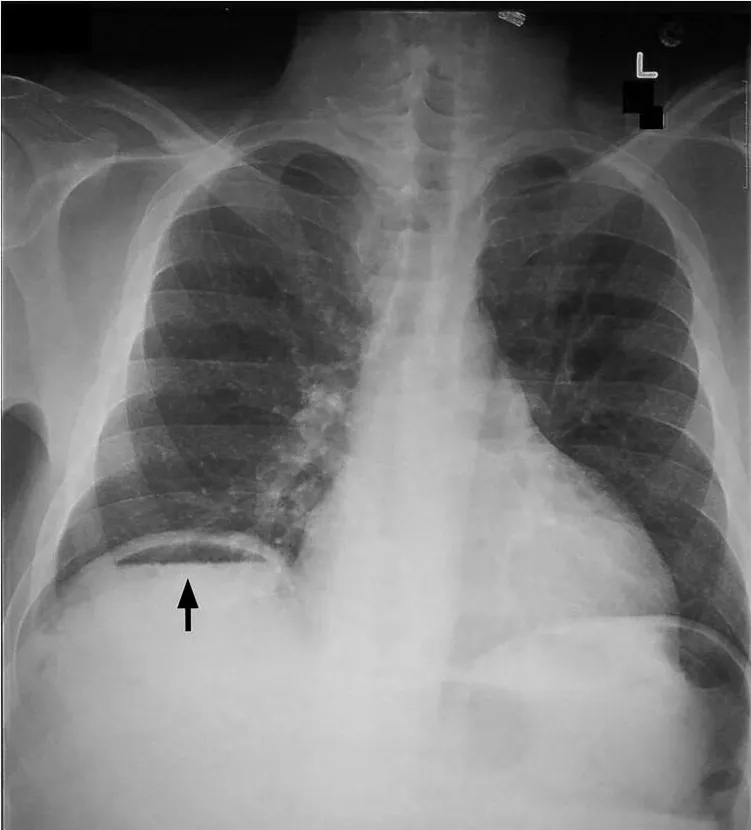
Chest x-ray of the patient shows the presence of air located under the diaphragm.
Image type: radiology (x_ray)